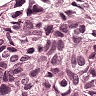
Metastatic tissue present: yes